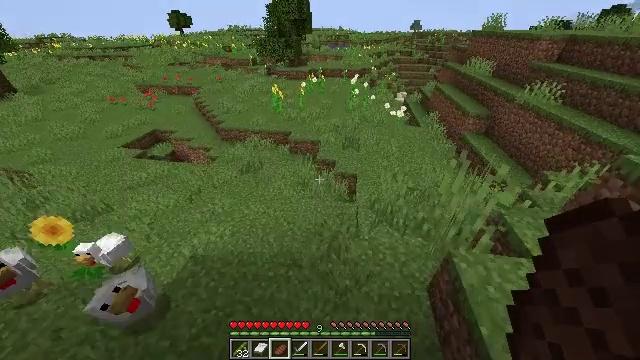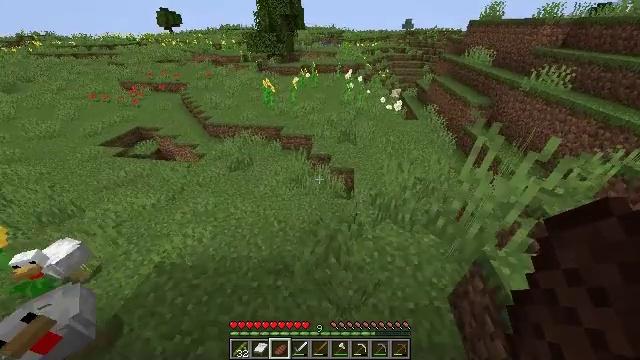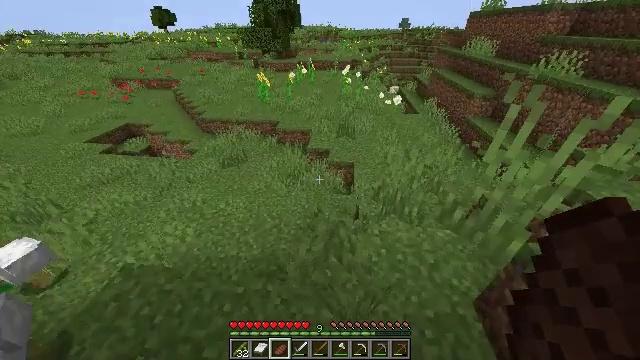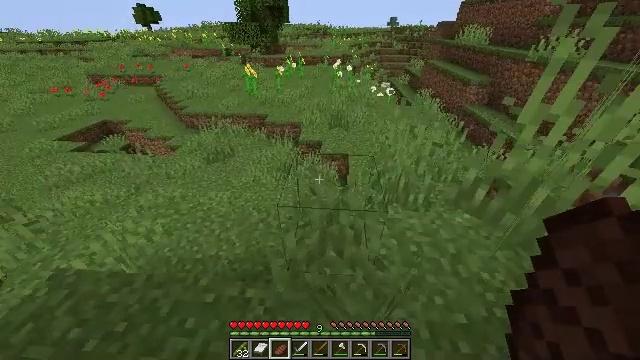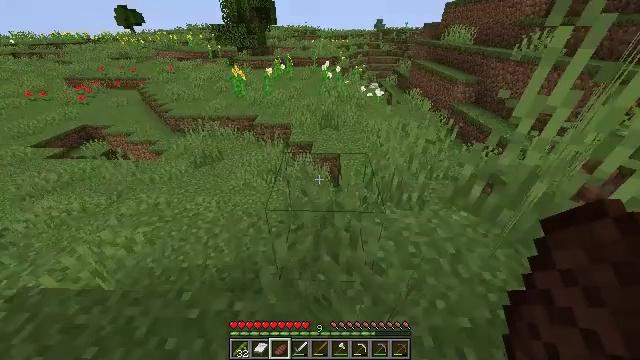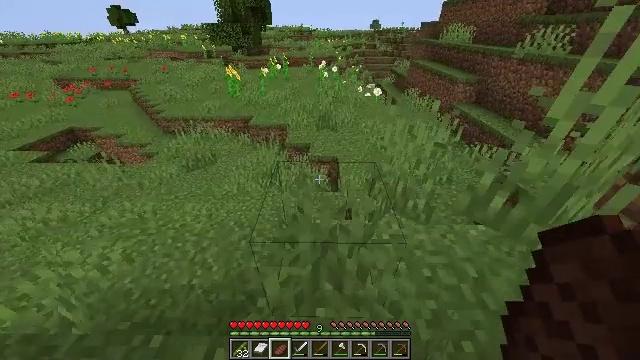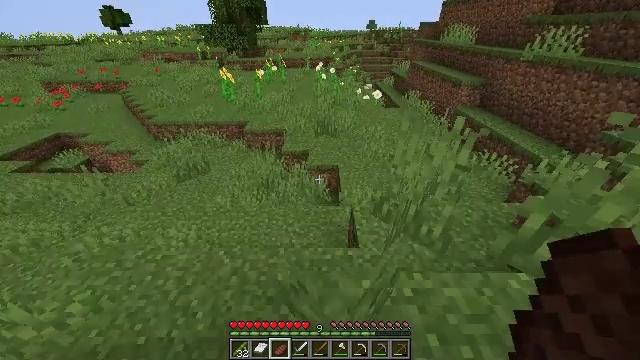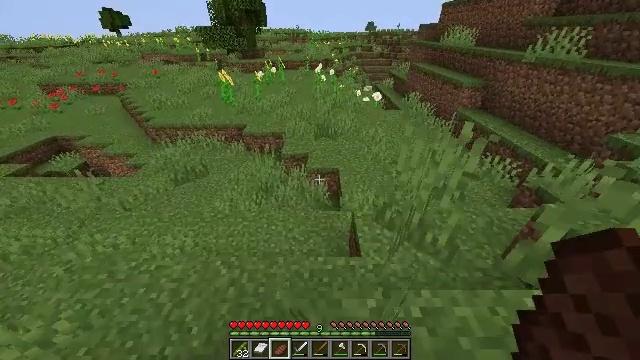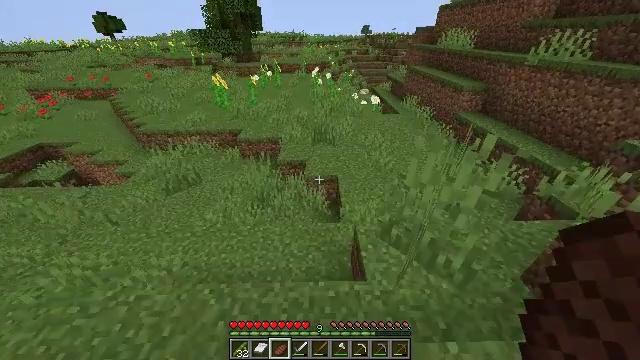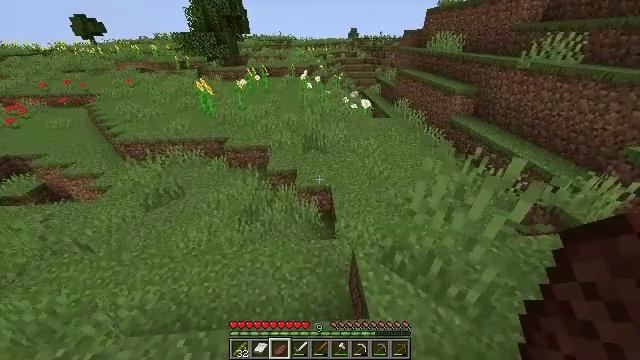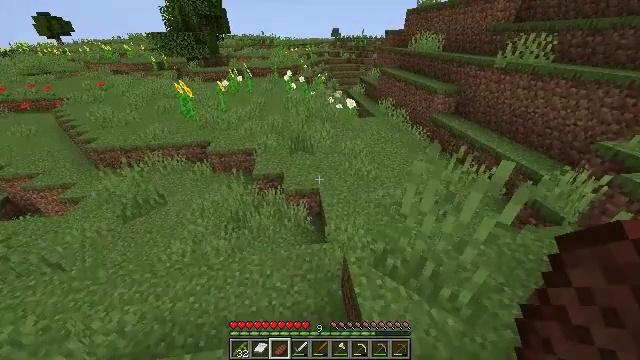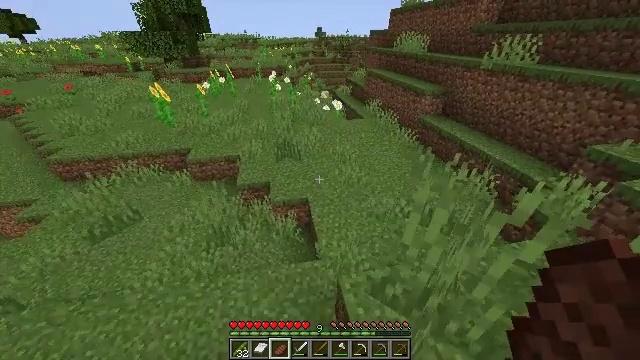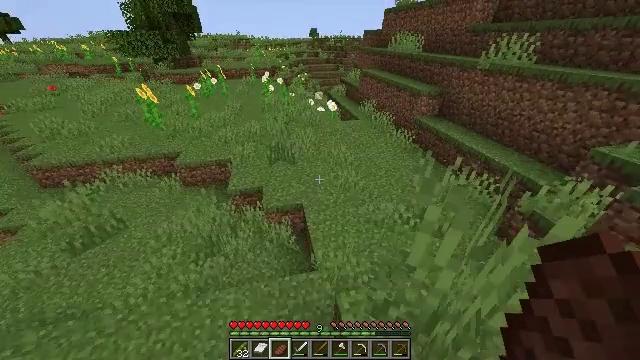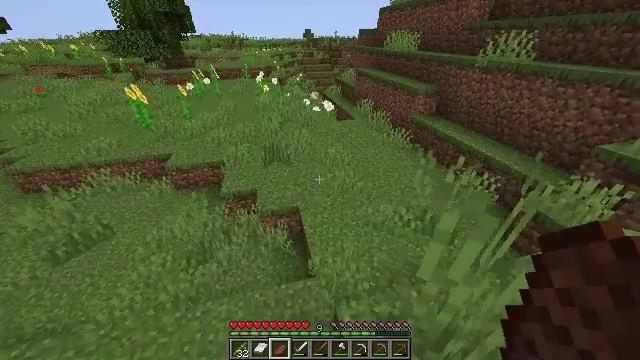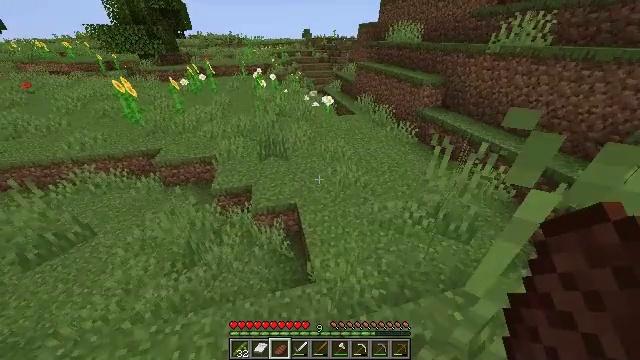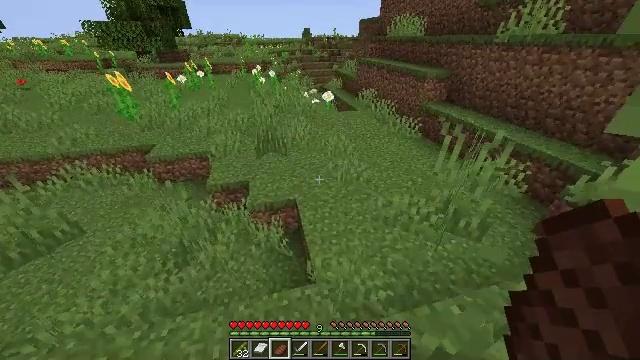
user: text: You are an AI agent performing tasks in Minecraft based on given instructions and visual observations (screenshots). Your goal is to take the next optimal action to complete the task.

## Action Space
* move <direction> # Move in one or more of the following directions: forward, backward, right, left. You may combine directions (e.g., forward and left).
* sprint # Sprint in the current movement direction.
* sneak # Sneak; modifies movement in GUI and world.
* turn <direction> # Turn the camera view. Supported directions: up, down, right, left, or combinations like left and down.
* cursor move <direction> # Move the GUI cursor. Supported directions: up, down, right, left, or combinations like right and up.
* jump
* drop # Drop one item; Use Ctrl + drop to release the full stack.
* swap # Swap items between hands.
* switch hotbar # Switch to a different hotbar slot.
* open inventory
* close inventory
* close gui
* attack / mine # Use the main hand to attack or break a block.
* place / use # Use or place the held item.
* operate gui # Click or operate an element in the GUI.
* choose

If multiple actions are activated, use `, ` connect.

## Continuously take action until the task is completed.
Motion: motion action
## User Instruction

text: Break the sweet berry bush to collect berries.
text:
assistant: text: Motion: move forward, turn right
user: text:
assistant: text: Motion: move forward
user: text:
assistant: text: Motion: move forward, sprint, turn right
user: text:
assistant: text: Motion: move forward, sprint, turn right
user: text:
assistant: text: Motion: move forward, sprint
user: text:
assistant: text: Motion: move forward, sprint
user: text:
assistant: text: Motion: move forward
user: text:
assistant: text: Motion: move forward
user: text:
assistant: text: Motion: move forward, sprint, turn right
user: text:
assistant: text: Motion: move forward, sprint, turn right
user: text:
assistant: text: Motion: move forward, sprint, turn right
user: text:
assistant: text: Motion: move forward, sprint, turn right
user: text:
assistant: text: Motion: move forward, turn right
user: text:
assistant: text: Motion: move forward
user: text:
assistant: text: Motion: move forward
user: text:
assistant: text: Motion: move forward
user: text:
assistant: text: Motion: move forward
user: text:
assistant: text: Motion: move forward
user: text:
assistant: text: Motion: move forward
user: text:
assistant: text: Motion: move forward, jump
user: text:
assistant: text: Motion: move forward, jump
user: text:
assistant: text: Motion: move forward, jump
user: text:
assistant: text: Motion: move forward, turn left and up, jump
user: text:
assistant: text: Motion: move forward, turn left and up, jump
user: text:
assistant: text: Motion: move forward, turn left and up, jump
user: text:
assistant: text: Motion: move forward, turn left and up, jump
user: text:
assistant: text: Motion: move forward, turn left and up, jump
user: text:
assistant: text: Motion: move forward, turn left and up, jump
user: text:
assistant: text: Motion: move forward, turn left and up, jump
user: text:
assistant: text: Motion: move forward, jump